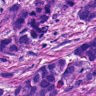
Metastatic tissue present: yes